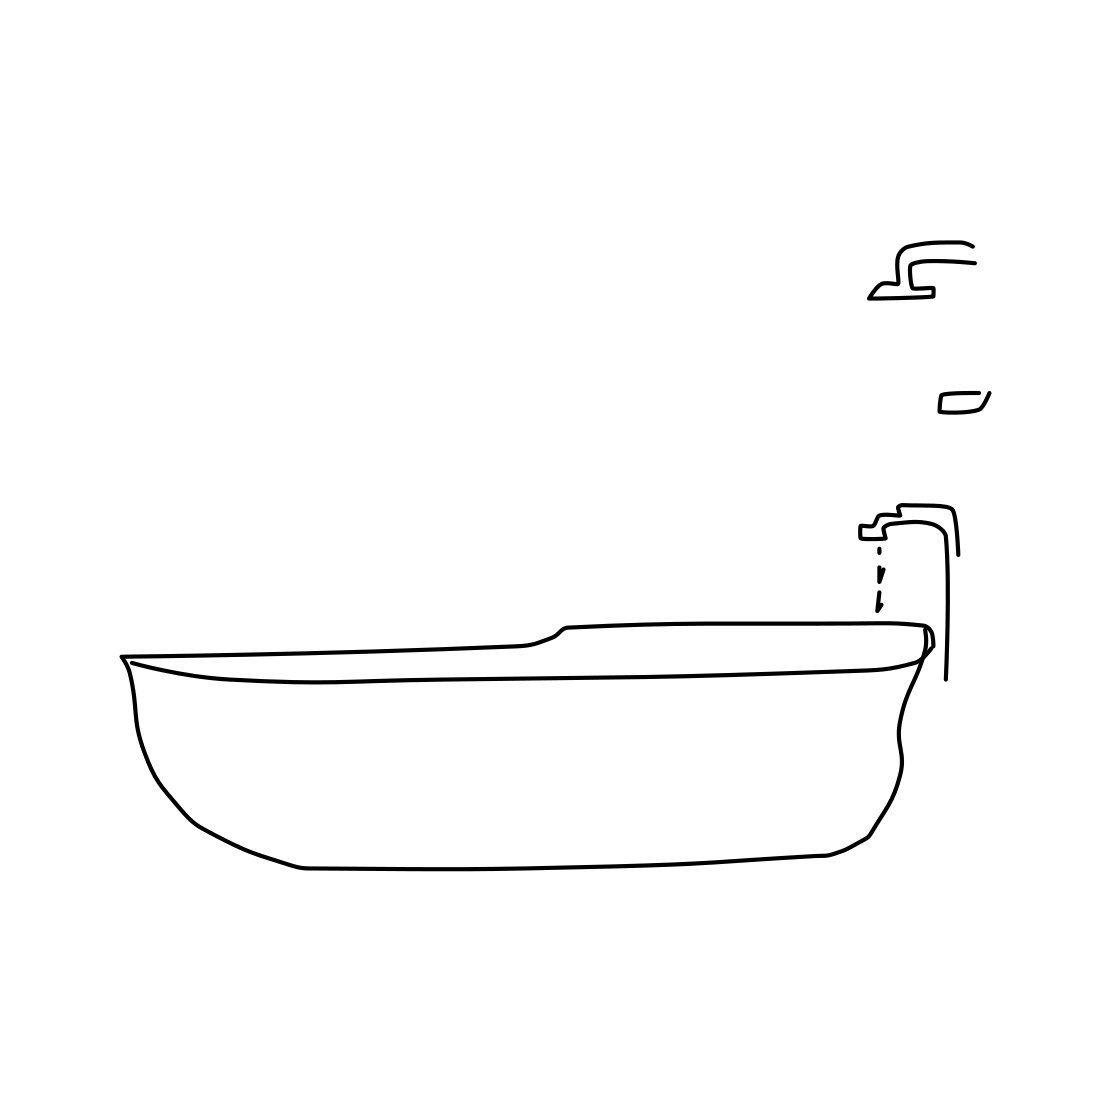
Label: bathtub